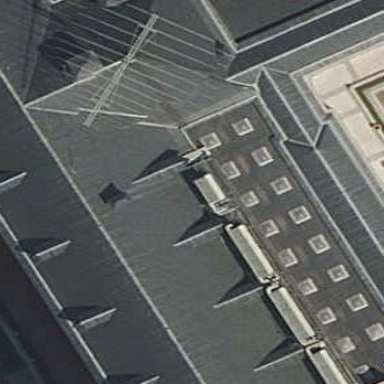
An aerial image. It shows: The building has flat roof made of slate material.